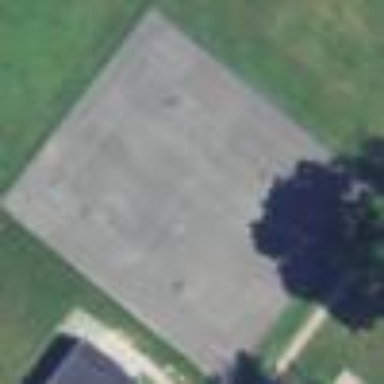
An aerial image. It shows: Basketball court located in leisure land pitch.